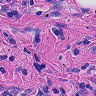
Metastatic tissue present: yes